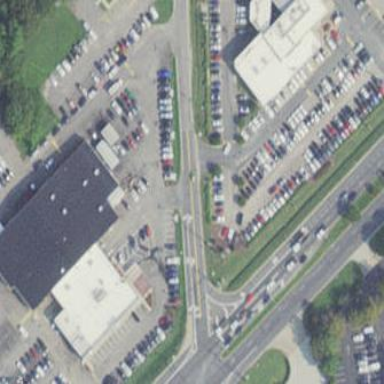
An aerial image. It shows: Building housing car shop.